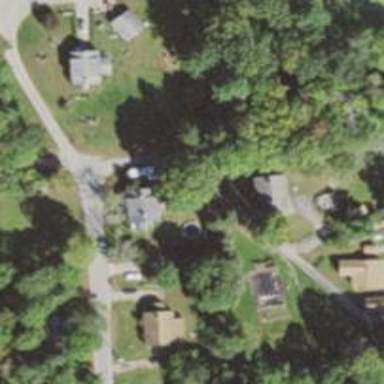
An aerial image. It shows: Residential driveway designated as service road.